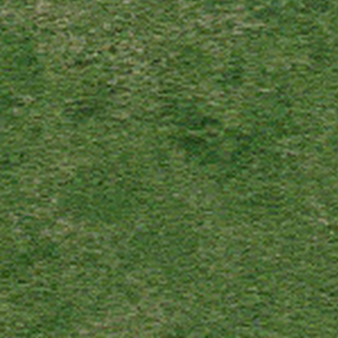
Label: other